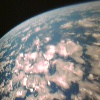
Label: cloud